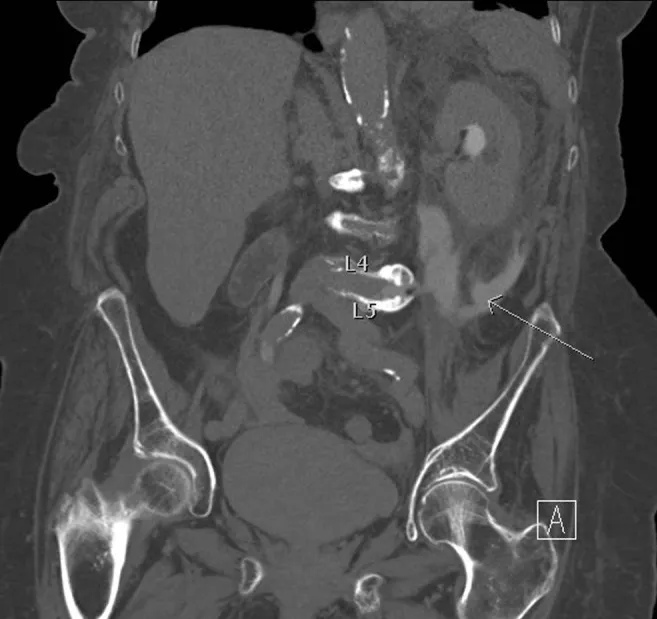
CT scan with contrast illustrating vertebral osteophytes extending from L4 and L5 vertebrae encircling ureter. Contrast is seen extravasating into the L4 and L5 disks space and the infrarenal space. Arrow demonstrates contrast extravasating into the L4 and L5 disk space and infrarenal space. UPJ = ureteropelvic junction.
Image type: radiology (ct)